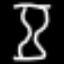
Label: hourglass